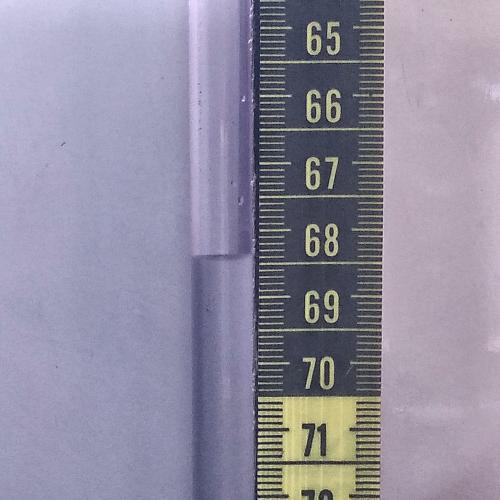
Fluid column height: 68.4 cm